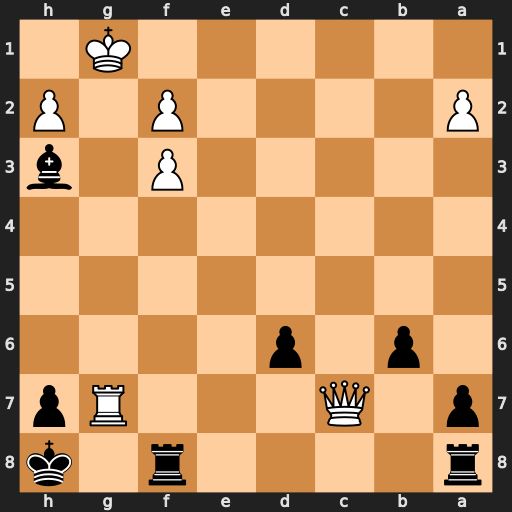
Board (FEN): r4r1k/p1Q3Rp/1p1p4/8/8/5P1b/P4P1P/6K1
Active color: b
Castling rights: -
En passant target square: -
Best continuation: Rg8 Rg3 Rac8 Qxc8 Bxc8